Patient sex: M
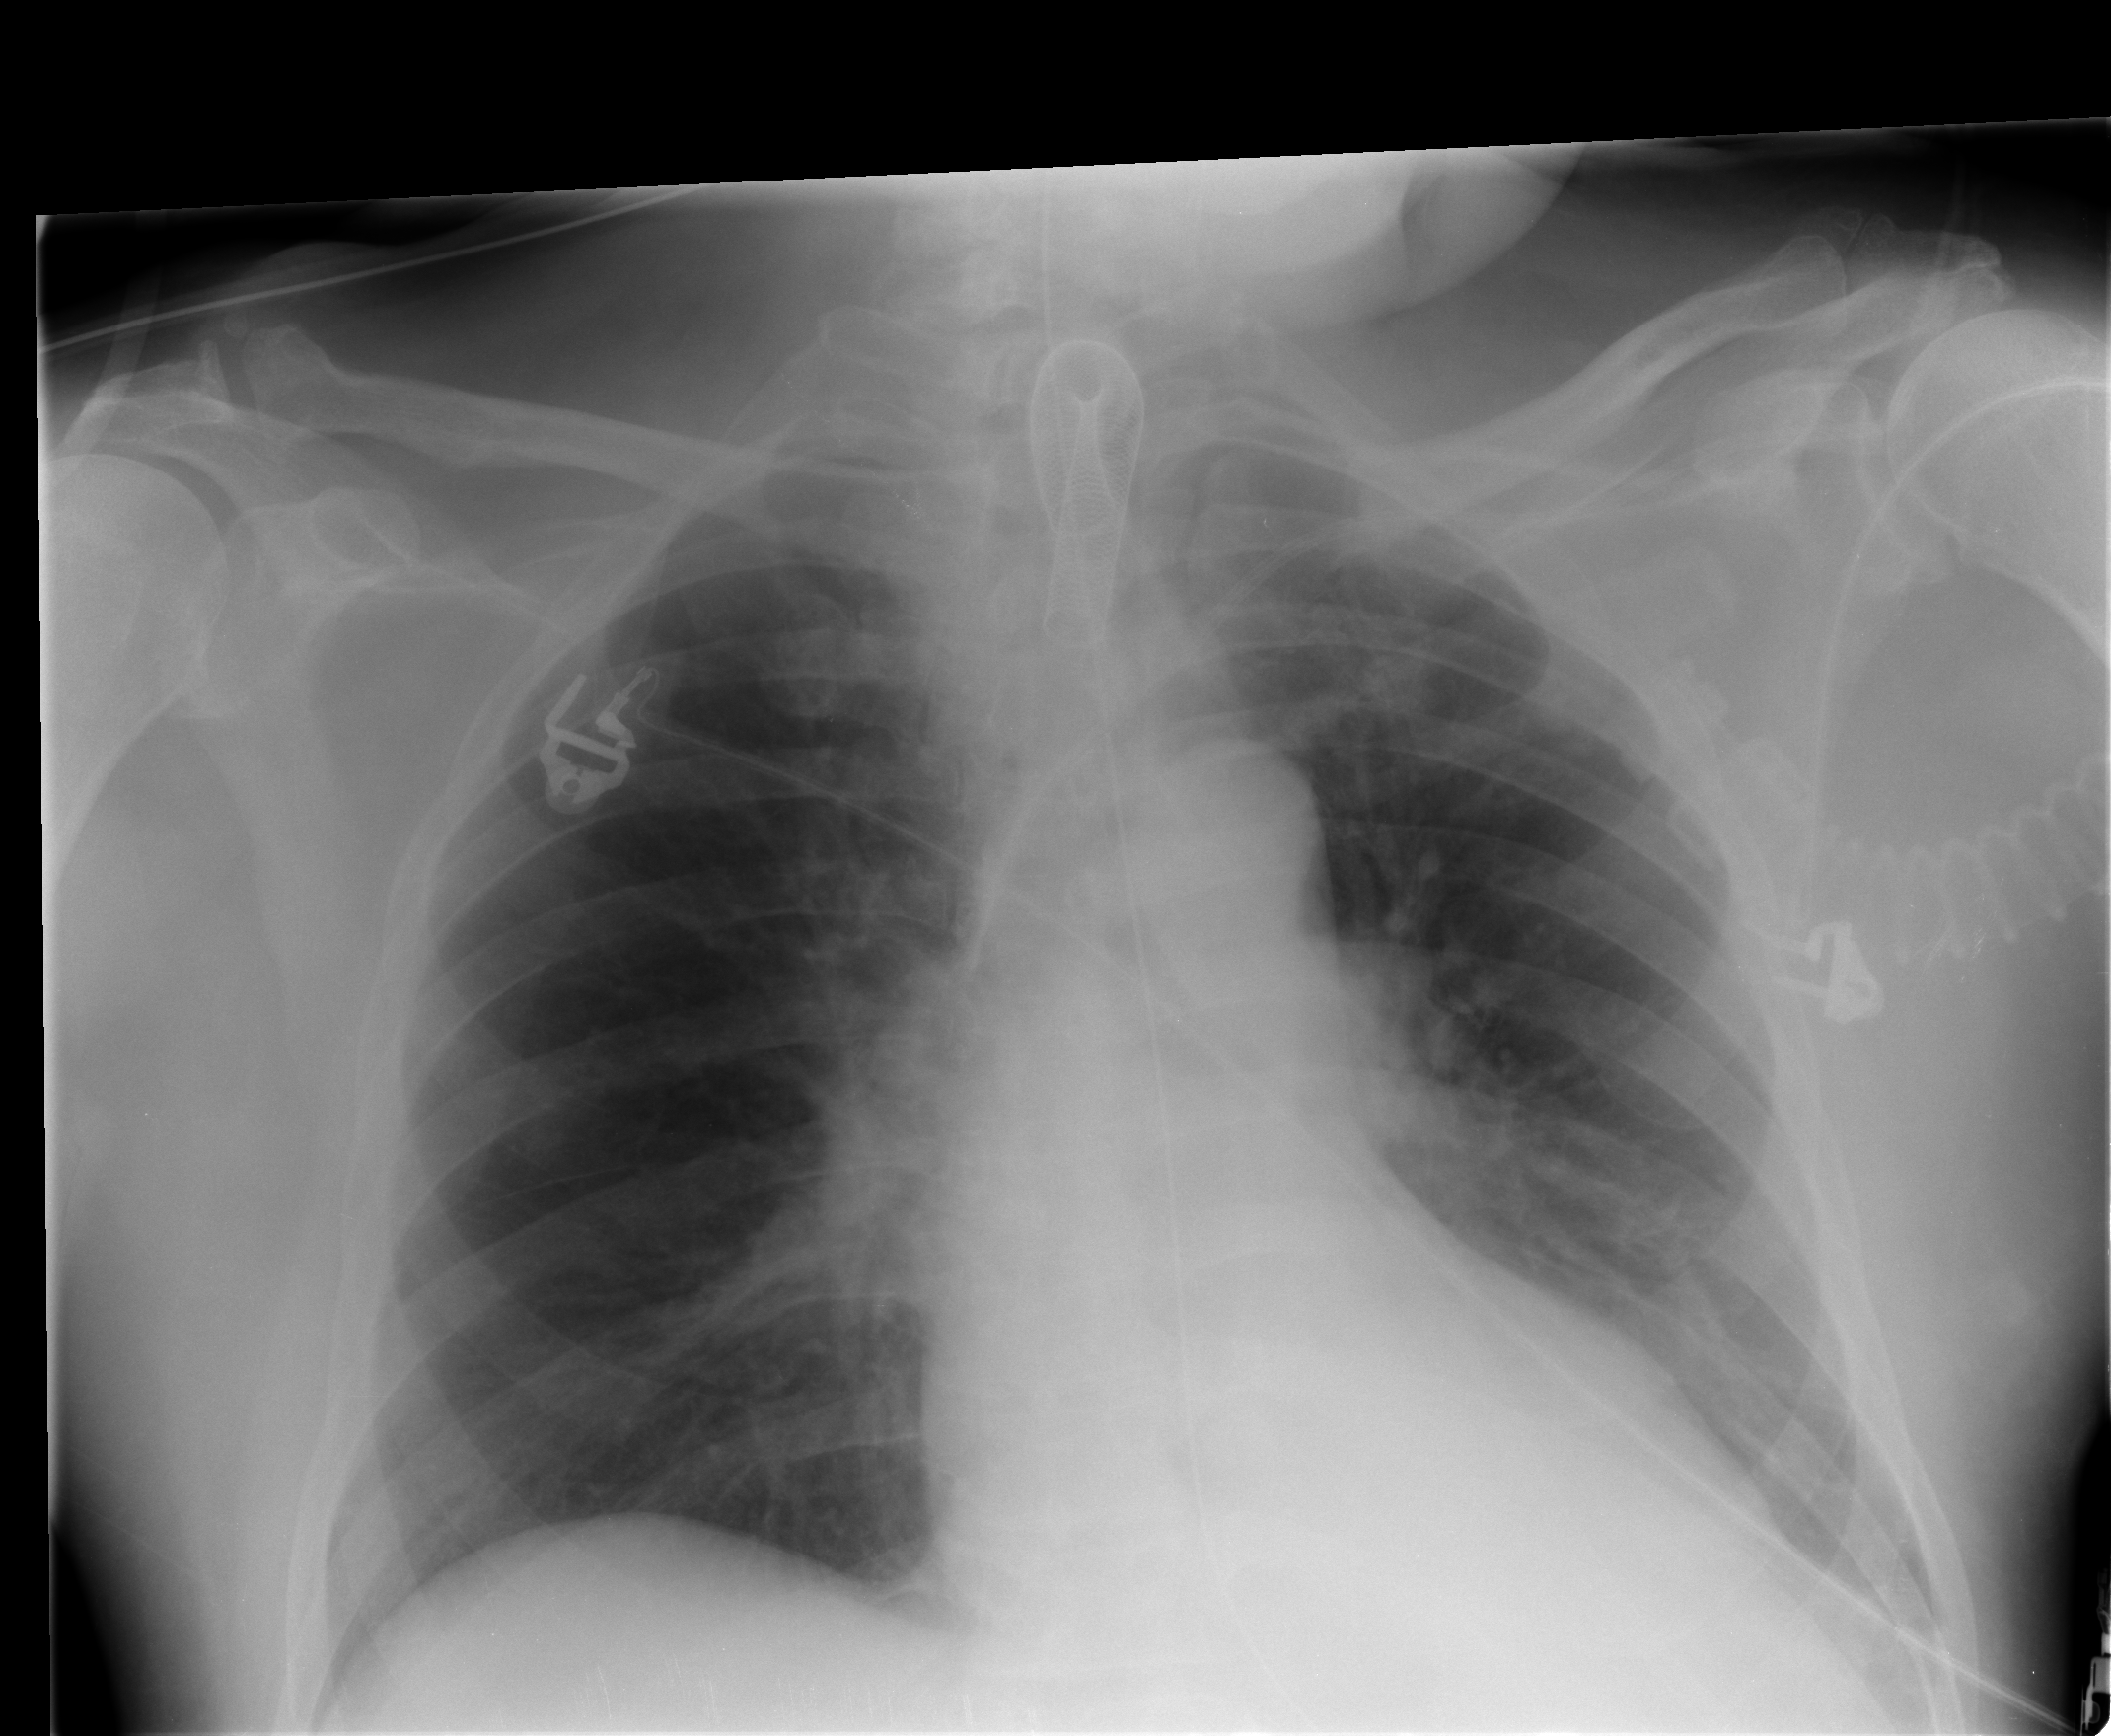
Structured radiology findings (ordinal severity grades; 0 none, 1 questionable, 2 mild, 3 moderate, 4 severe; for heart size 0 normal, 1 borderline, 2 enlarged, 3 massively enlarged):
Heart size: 1
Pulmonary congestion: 0
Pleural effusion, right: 0
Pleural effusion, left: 1
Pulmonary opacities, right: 1
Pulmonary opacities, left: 1
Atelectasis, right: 2
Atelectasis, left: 2